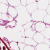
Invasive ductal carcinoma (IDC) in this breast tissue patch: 0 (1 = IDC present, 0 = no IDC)